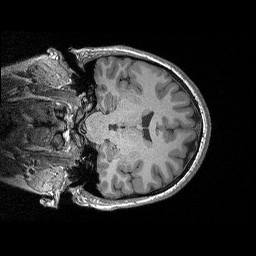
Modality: T1w
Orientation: coronal
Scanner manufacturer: siemens
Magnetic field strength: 3 T
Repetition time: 2.3 s
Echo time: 0.00298 s